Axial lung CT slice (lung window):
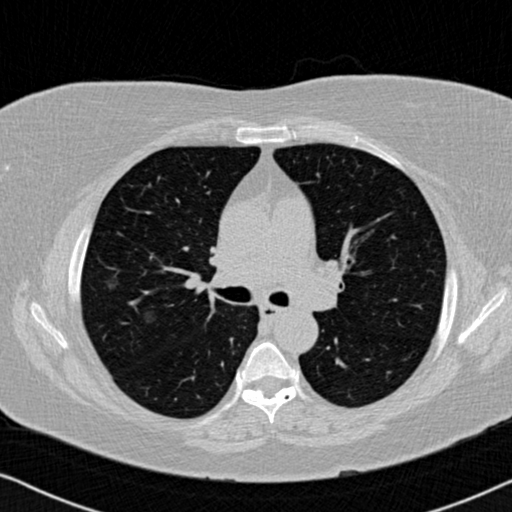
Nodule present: yes
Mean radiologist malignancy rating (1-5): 3